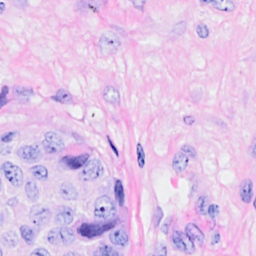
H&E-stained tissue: Breast